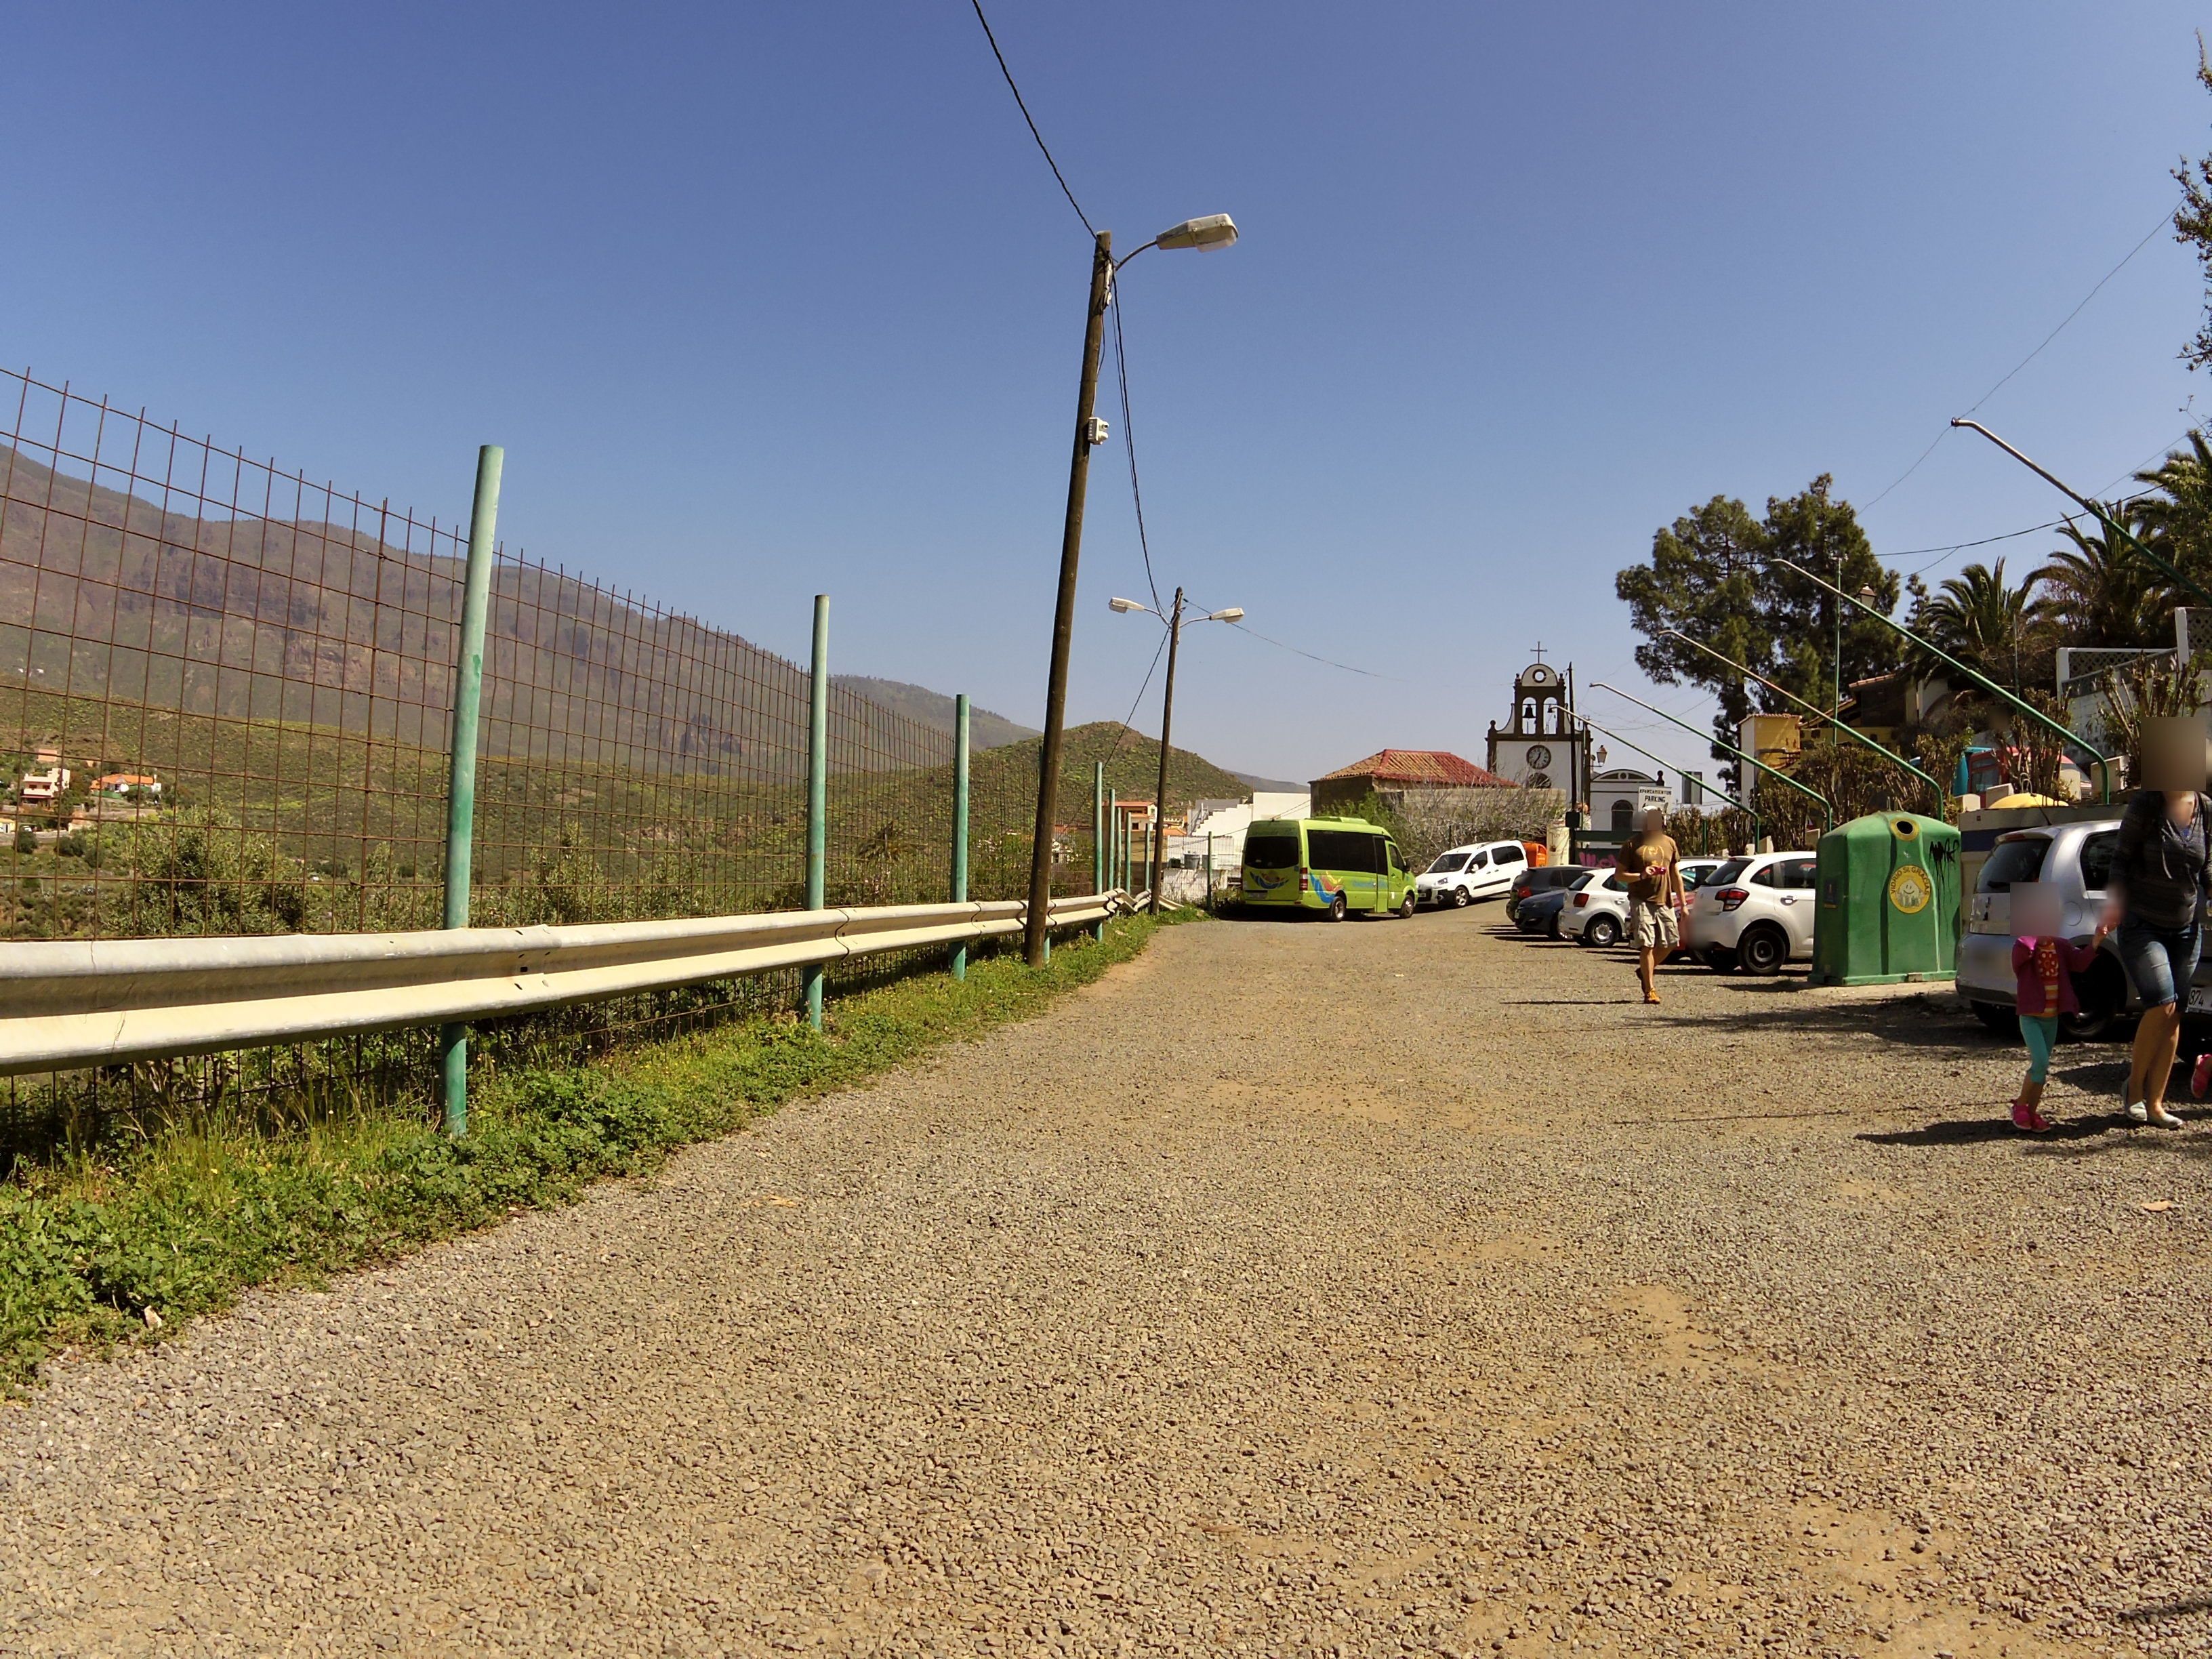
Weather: clear
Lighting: day
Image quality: good
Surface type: walking surface
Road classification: service, track
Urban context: low density rural
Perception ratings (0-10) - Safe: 3.32, Lively: 1.97, Beautiful: 2.07, Boring: 3.2, Depressing: 6.12, Wealthy: 0.49